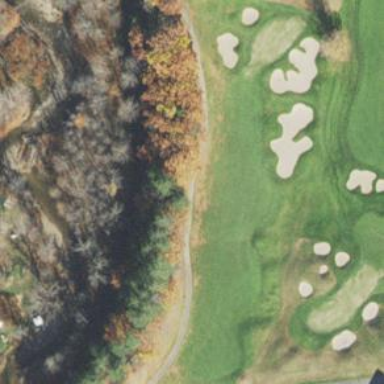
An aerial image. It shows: View of golf hole.